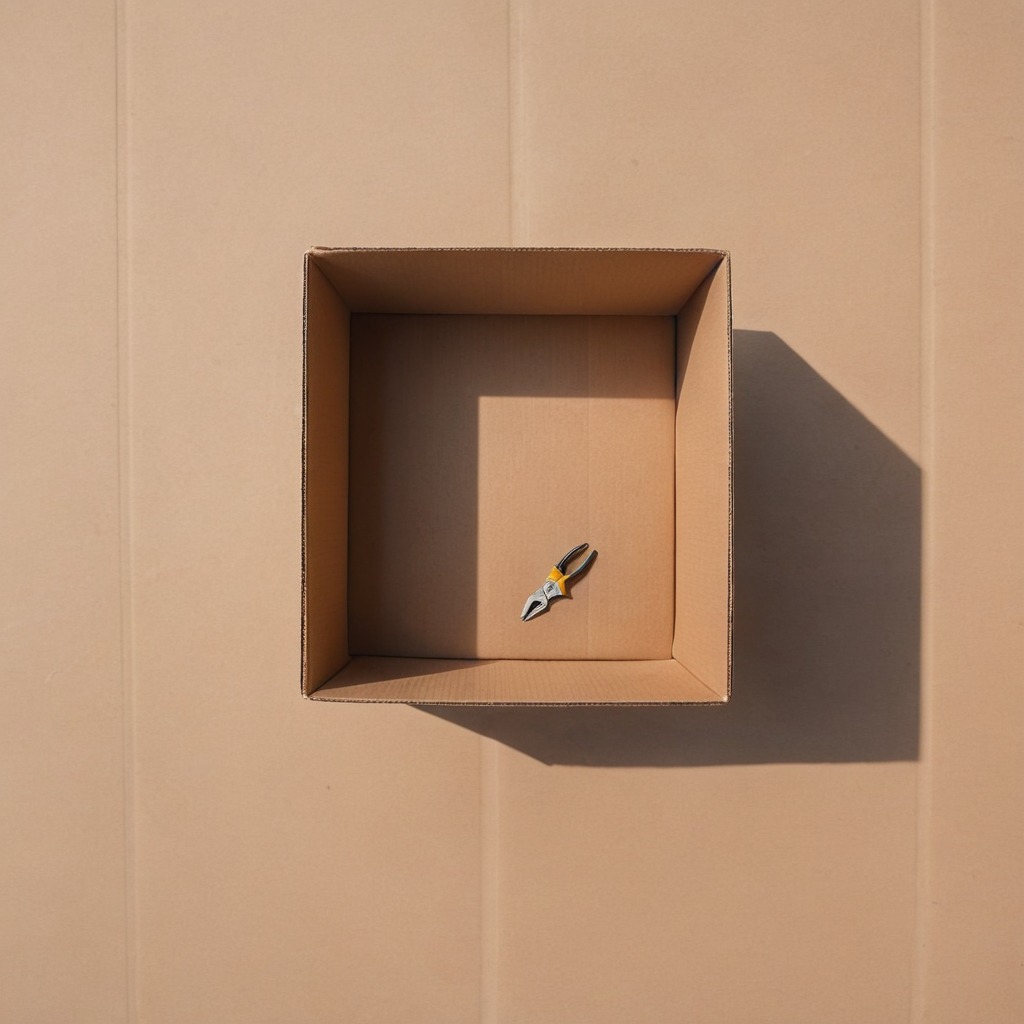
A plier is lying on the cardboard box surface.